Aerial crown-view tile of a tropical tree (Barro Colorado Island, Panama), acquired 20250715:
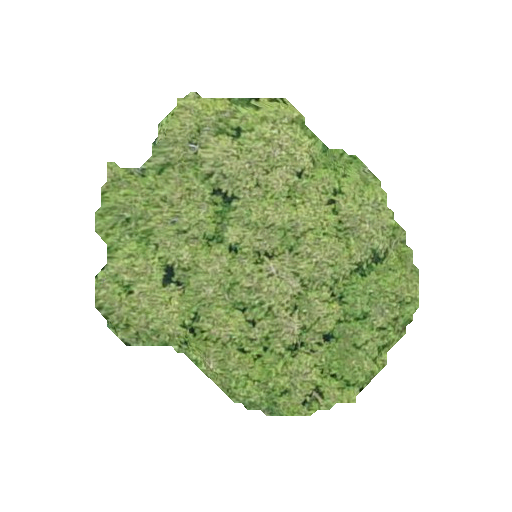
Species: Quararibea asterolepis
GBIF accepted scientific name: Quararibea asterolepis
Crown area: 110.464 m²